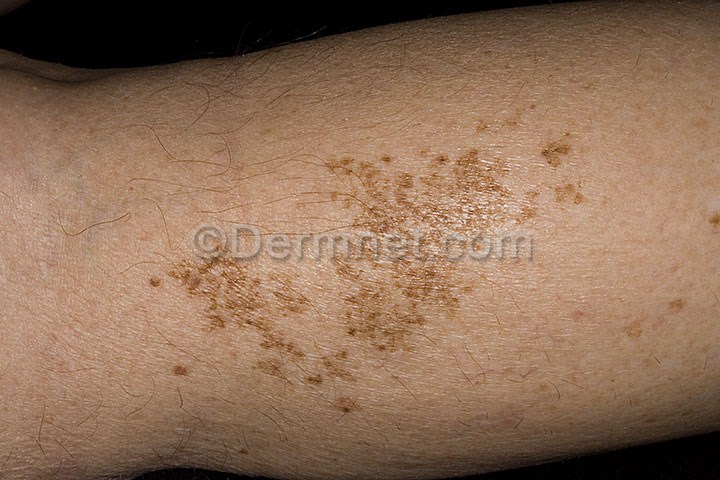
Disease: Melanoma Skin Cancer Nevi and Moles